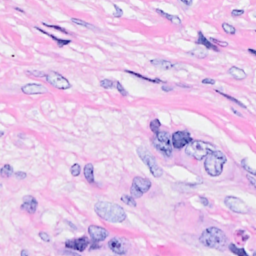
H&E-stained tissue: Breast